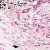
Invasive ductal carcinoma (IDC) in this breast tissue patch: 0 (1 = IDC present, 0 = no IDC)